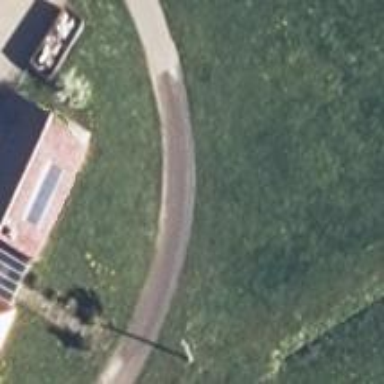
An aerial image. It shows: Gravel residential road.